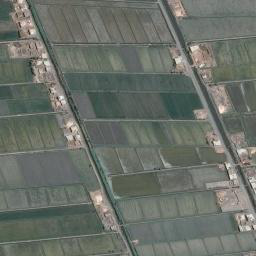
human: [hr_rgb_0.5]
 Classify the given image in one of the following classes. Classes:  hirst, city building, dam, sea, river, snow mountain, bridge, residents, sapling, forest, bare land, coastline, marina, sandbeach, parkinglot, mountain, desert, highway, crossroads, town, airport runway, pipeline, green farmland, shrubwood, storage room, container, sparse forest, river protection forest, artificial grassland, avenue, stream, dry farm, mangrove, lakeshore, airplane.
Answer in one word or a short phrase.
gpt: green farmland